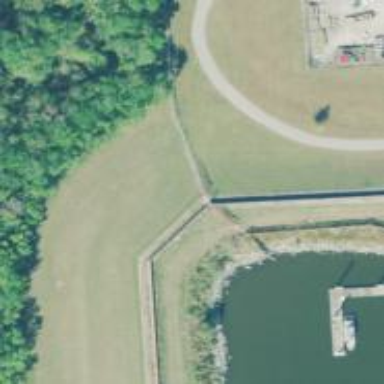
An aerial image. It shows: Dam along waterway.